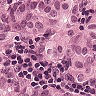
Metastatic tissue present: yes